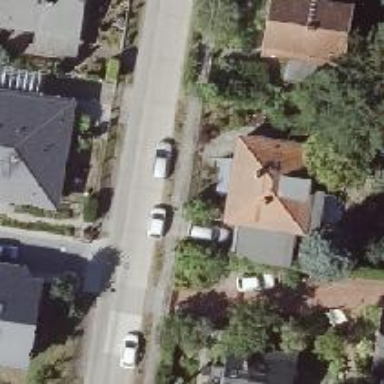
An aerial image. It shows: Footway.